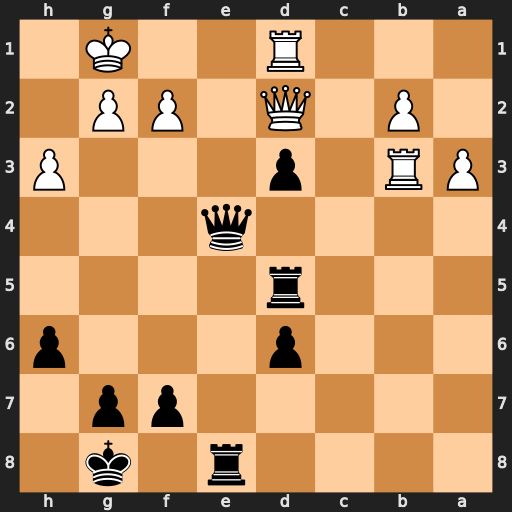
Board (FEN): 4r1k1/5pp1/3p3p/3r4/4q3/PR1p3P/1P1Q1PP1/3R2K1
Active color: b
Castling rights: -
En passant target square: -
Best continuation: Qf5 g4 Qf3 Rxd3 Rxd3 Qxd3 Re1+ Rxe1 Qxd3